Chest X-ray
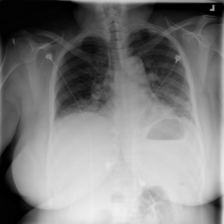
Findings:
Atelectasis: positive
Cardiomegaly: negative
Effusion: negative
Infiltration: positive
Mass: negative
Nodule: negative
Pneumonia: positive
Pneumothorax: negative
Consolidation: negative
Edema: negative
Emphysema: negative
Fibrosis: negative
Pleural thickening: negative
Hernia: negative